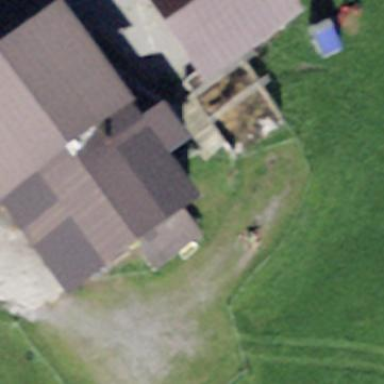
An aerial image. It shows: Rural barn.